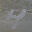
Label: 4